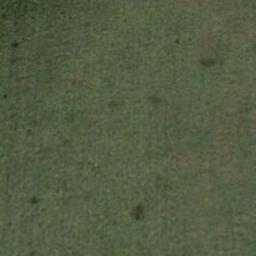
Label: meadow